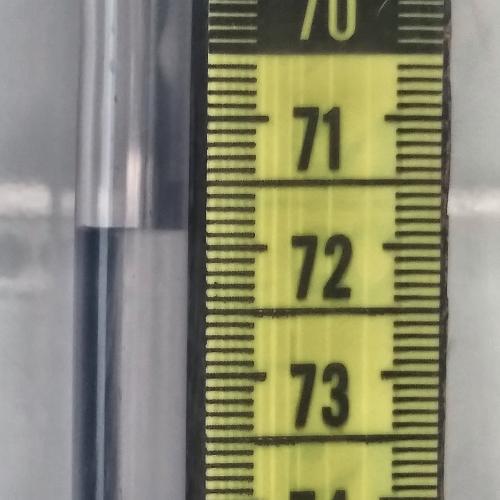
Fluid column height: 71.9 cm